Question: I am building a global map with overlay polygons. It is inside a jQuery Accordion. Whenever I switch accordion panes and then come back to the map, it jumps down to Antarctica. To overcome this behavior, I have been trying to capture the current center LatLng, store it in a variable, then setCenter() when returning to the map's accordion panel.
It didn't work, so I tried using the .toUrlValue() method to dump the current center coordinates to a visible element on the page. As I pan the map east or west, the longitude number just keeps incrementing. I expected it to go to 180 then reset to -180.

My code:
'''
var currMapCenter = null;
jQuery(document).ready(function() {
jQuery("#accordion").bind('accordionchange', function(event, ui) {
if (ui.newContent.attr('id') == 'region-list')
{
triggerMapResize();
}
});
});
function initialize_map() {
//do all the initialization here...
currMapCenter = map.getCenter(); //set initial center in variable.
google.maps.event.addListener(map, 'center_changed', function() {
currMapCenter=map.getCenter();
jQuery("#description").html(currMapCenter.toUrlValue());//to see what is happening...
});
}
function triggerMapResize()
{
google.maps.event.trigger(map, "resize");
map.setCenter(currMapCenter);
}
'''
The <URL>?
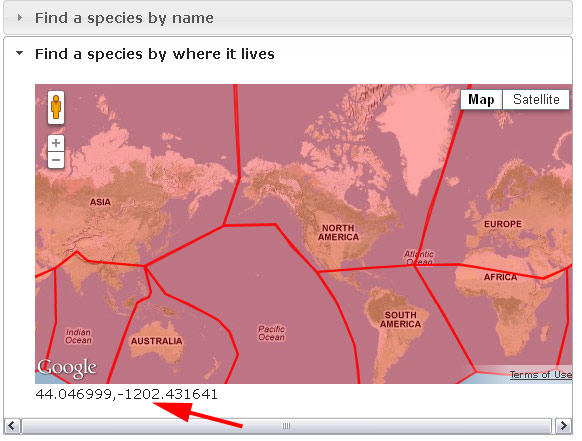
Answer: It seems now that the title of this topic is inaccurate and irrelevant to the actual problem. IE8 - no surprise - was giving me all sorts of problems and failing to draw the map at all, while standards-compliant browsers were fine except the loss of center when switching accordion panes.
In my original code, I was listening for the 'center_changed' event to capture the current map center coordinates. I started wondering if jQuery's events were altering the position of the map as the accordion closed, so I switched the center capture event to 'mouseout'. This solved the problem, though I still don't know what caused it.
side-note: I had been using window.onload = function () { initialize_map(); } with success in browsers other than IE, but IE choked and wouldn't load at all.
'''
var map=null;
var currMapCenter = null;
jQuery(document).ready(function() {
jQuery("#accordion").bind('accordionchange', function(event, ui) {
if (ui.newContent.attr('id') == 'region-list')
{
if(map==null) {
//first load; call map initialization
initialize_map();
}
triggerMapResize();
}
});
function initialize_map() {
//do initilization here...
google.maps.event.addListener(map, 'mouseout', function() {
currMapCenter=map.getCenter();
});
}
function triggerMapResize() {
google.maps.event.trigger(map, "resize");
map.setCenter(currMapCenter);
}
'''
The above code works without a problem; tested in Firefox 14, Chrome and IE8.